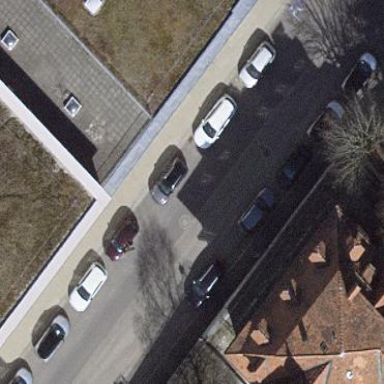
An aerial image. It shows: Street-side parking area.